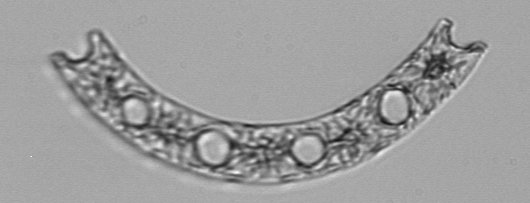
Label: Eucampia